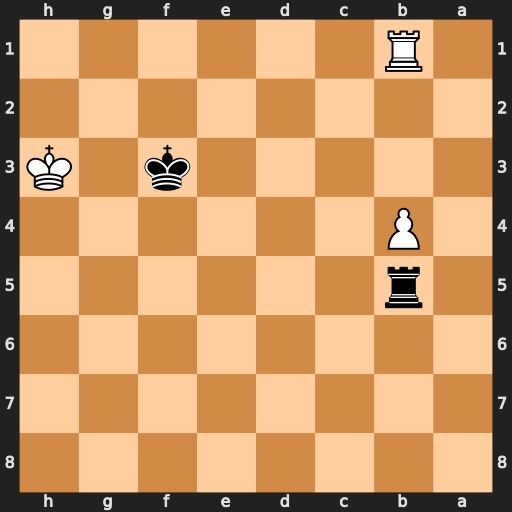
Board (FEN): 8/8/8/1r6/1P6/5k1K/8/1R6
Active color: b
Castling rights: -
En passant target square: -
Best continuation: Rh5#